Interaction volume radius: 5 \u00c5
Interaction volume height: 45 \u00c5
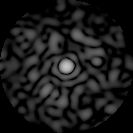
Disorder parameter: 0.8138